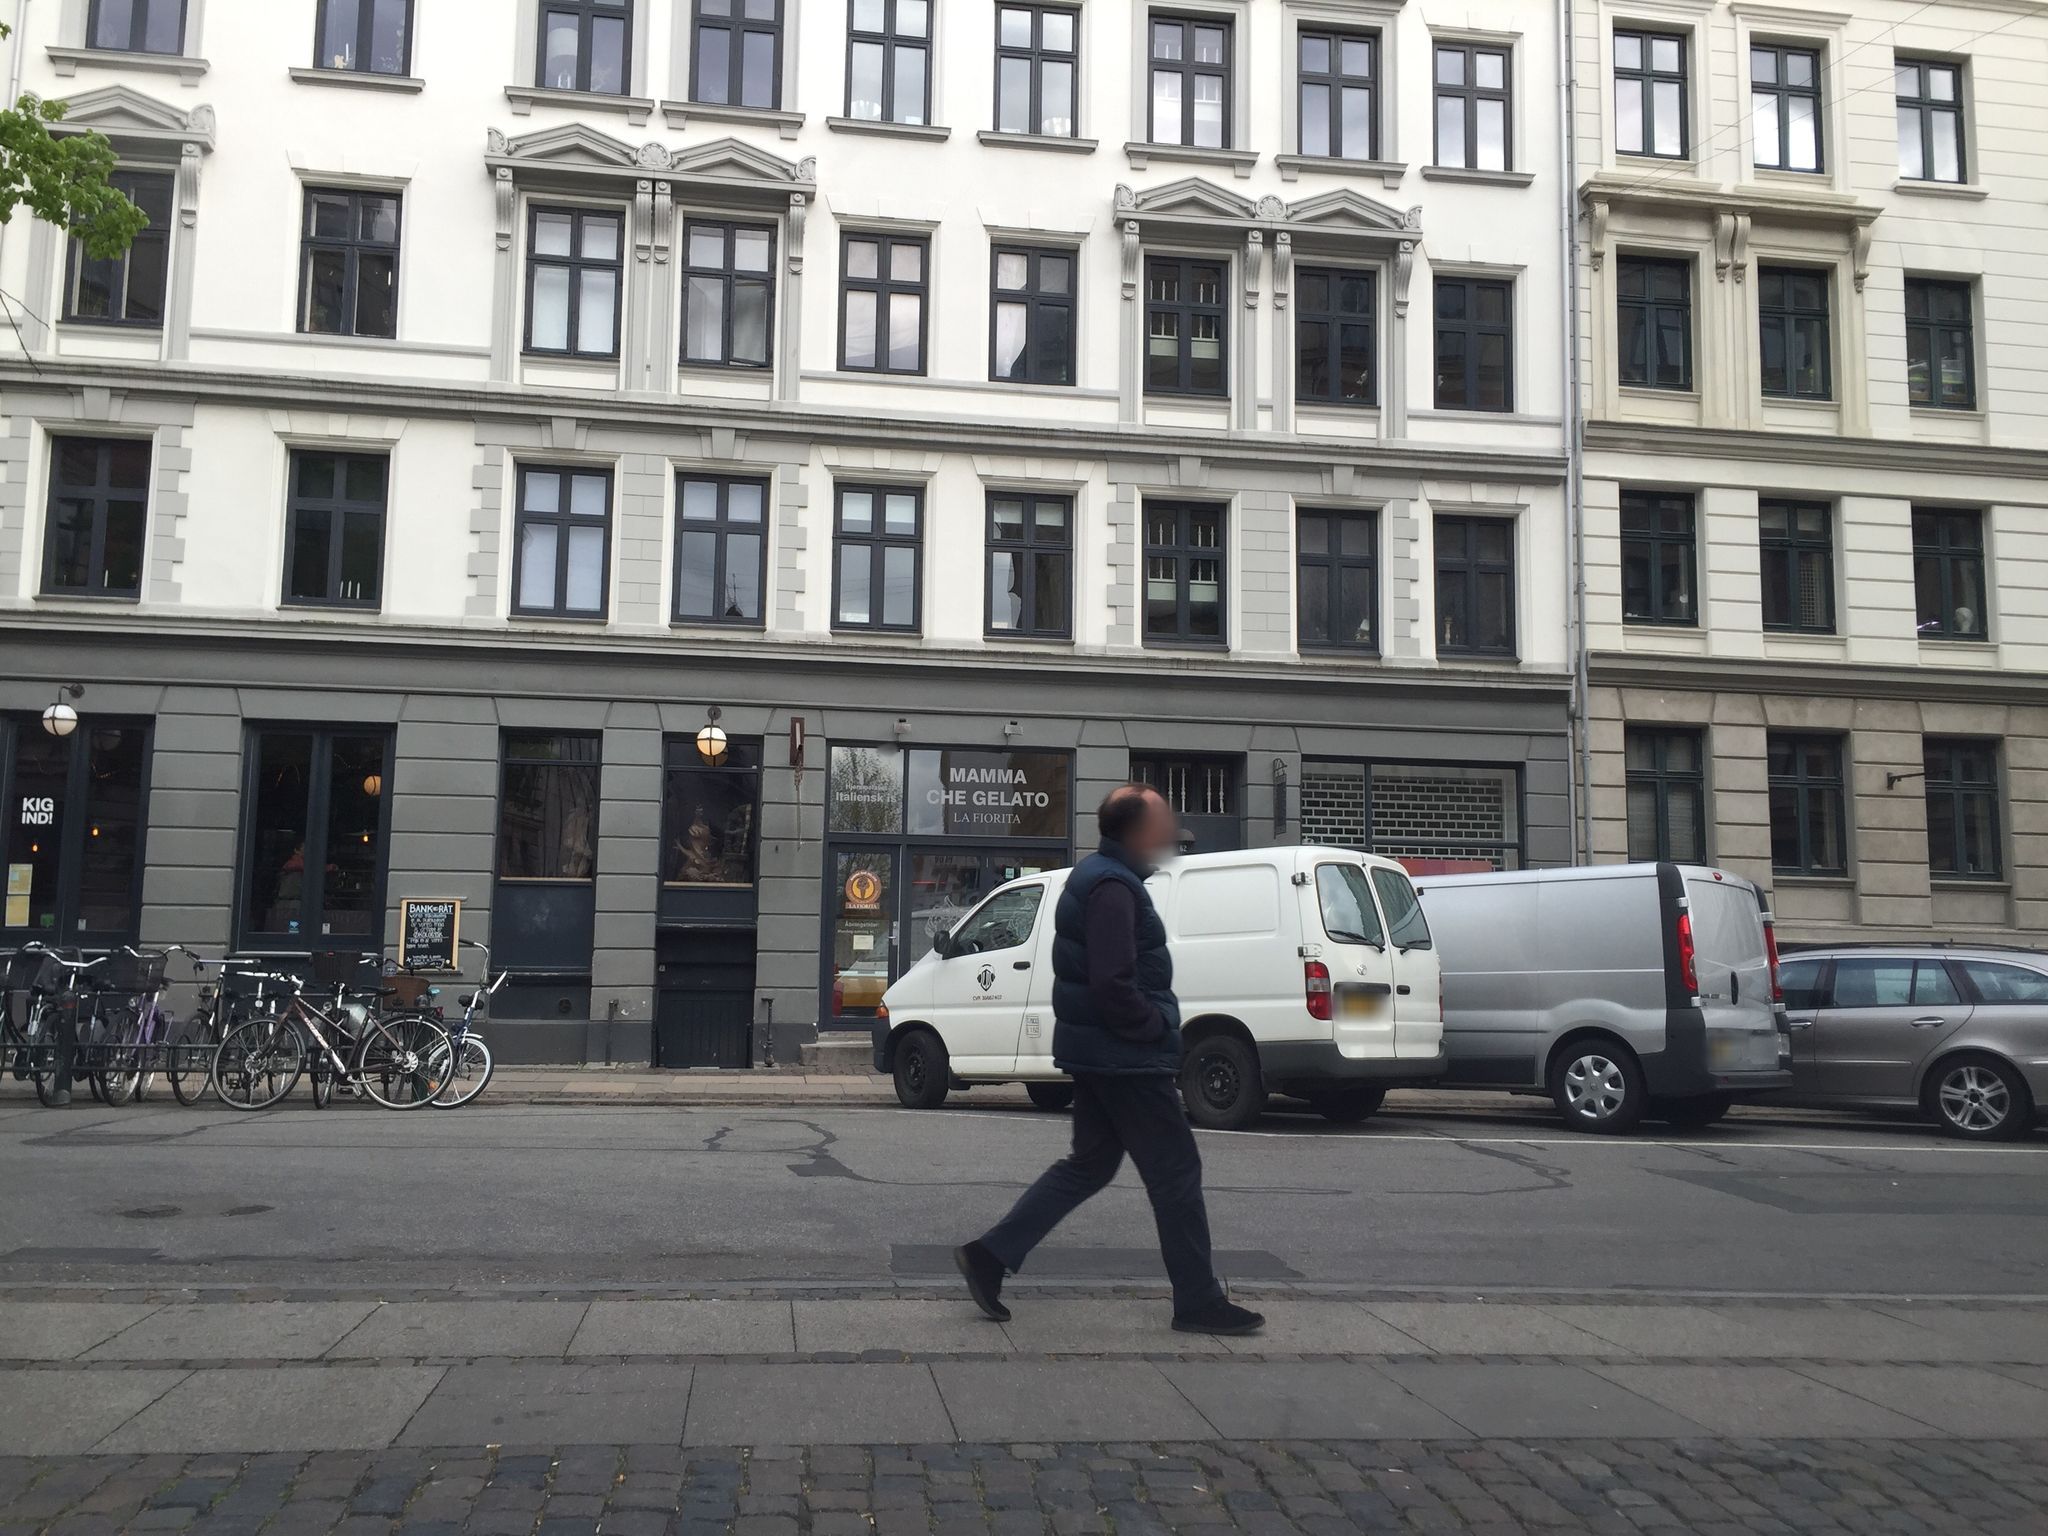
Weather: clear
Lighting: day
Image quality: good
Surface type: walking surface
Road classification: service, footway, residential
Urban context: urban centre
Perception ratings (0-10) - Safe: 6.07, Lively: 6.35, Beautiful: 8.1, Boring: 2.57, Depressing: 0.97, Wealthy: 9.54